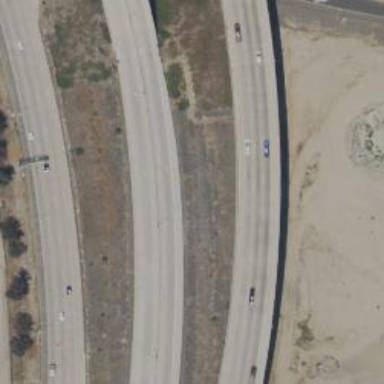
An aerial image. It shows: Motorway with embankment.